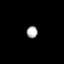
Tissue: lung
Cell type: Endothelial cells
Senescence score: 0.6335
Nuclear area (px): 130
Mean DAPI intensity: 169.523